Field crop: tomato
Growth stage: 1
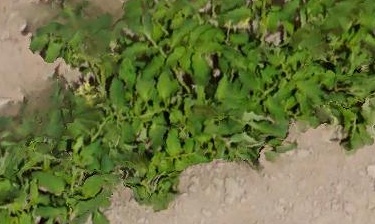
Species: tomato